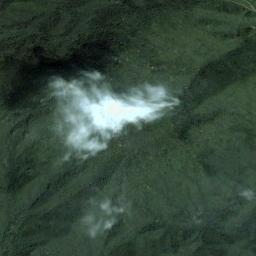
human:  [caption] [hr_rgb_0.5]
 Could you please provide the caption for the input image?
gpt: A thin cloud floats on the azure sea .

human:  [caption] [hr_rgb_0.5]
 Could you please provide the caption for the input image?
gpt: The cumulus clouds are located above the land covered by dense vegetation .

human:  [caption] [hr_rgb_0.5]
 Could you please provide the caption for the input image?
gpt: The white cloud is above green land .

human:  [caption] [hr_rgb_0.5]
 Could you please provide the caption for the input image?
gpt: White clouds on green earth .

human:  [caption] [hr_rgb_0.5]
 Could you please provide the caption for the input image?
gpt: One piece of white clouds over a green land .